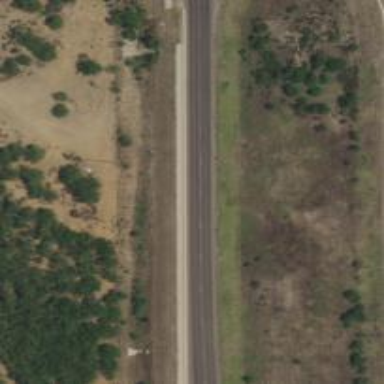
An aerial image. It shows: Expressway with asphalt surface classified as trunk highway.